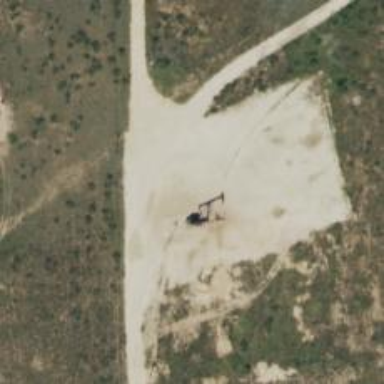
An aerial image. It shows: Petroleum well that is man-made.